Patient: sex F, age 80
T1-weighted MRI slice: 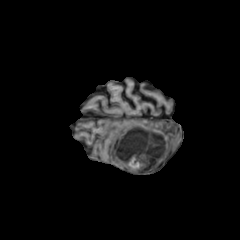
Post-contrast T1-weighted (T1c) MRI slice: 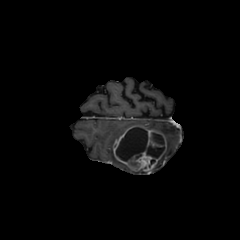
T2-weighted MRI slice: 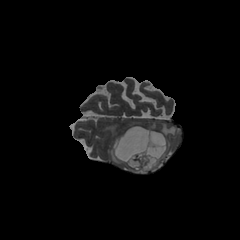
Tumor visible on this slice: yes
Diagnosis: Glioblastoma, IDH-wildtype
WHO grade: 4